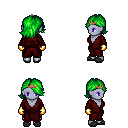
a pixel art fantasy rpg character, female body template, dark elf, purple skin, red robe, gold greaves, green swoop hairstyle, bronze tiara, gold gloves, gray slippers, four views (front, back, left, right), 2x2 character sprite sheet, small pixel art, hard edges, no anti-aliasing